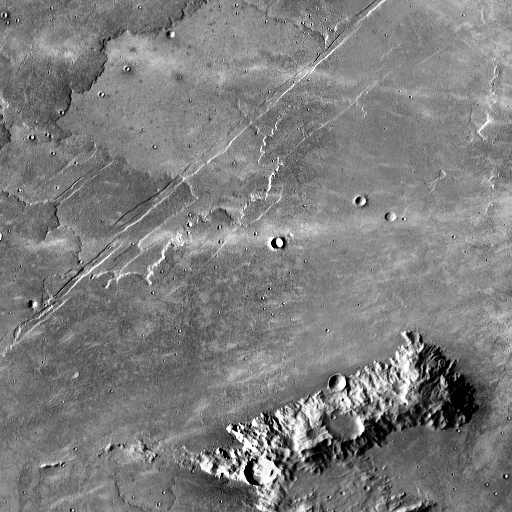
Crater classes present: Background, Other, Buried